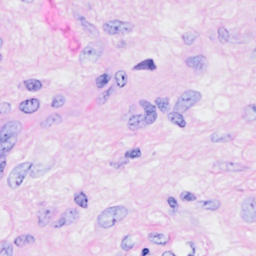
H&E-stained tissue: Breast